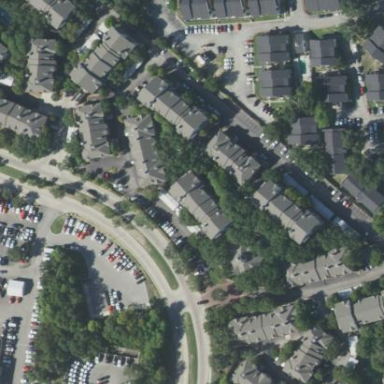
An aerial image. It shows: Residential area with apartments.